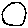
Label: circle